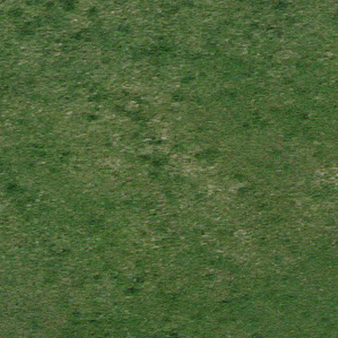
Label: other